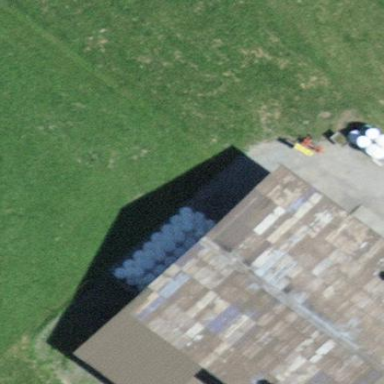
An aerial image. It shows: Barn.